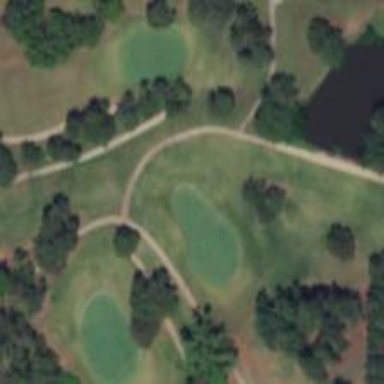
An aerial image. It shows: Golf hole.